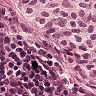
Metastatic tissue present: yes